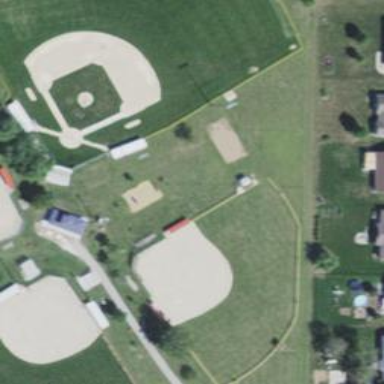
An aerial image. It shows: Baseball pitch for leisure and sports activities.